Aerial crown-view tile of a tropical tree (Barro Colorado Island, Panama), acquired 20250715:
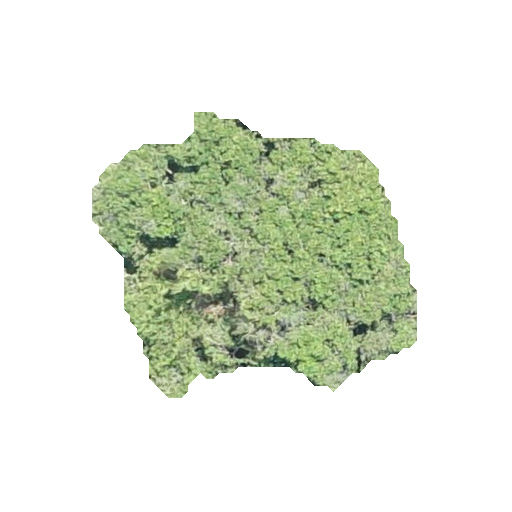
Species: Prioria copaifera
GBIF accepted scientific name: Prioria copaifera
Crown area: 97.125 m²